Question: Just after a bit of CSS help please.
I need to develop this header based on a PSD design, but no idea where to start with it.
It's a fixed header, full width and 125px high with white background. Behind it will be a 500px high slider. And the site's logo will be within 1000px centered wrapper, has a transparent background so that the slider image shows through.
Here is a capture of the design:

Any ideas how this can be done please?
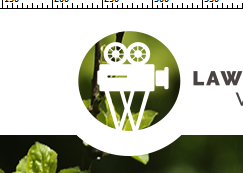
Answer: I would create two divs. One with the logo with no background color and the other with the background color. Take a look at the code below. when you change the width of header-left that you update it in header-right.
HTML:
'''
<div class="header">
<div class="header-left logo"><img src="logo.png" alt="logo" /></div>
<div class="header-right"></div>
</div>
'''
CSS:
'''
.header {
position: relative;
display: inline-block;
width: 100%;
line-height: 0;
font-size: 0;
}
.header-left {
display: inline-block;
width: 100px;
height: 125px;
}
.header-left {
display: inline-block;
width: calc(100% - 100px);
width: -webkit-calc(100% - 100px);
height: 125px;
background: #ffffff;
}
'''
I would create PNG that has the logo transparent in the middle with 1000px on the left and right that was white and use the image as a background that was centered horizontally. Since it's just white it shouldn't be that big of a file.